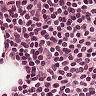
Metastatic tissue present: no